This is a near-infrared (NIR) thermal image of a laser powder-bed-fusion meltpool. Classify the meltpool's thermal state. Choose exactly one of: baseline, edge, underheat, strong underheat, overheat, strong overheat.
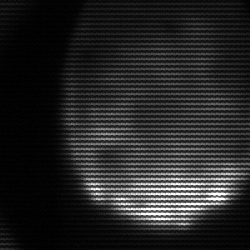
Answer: edge